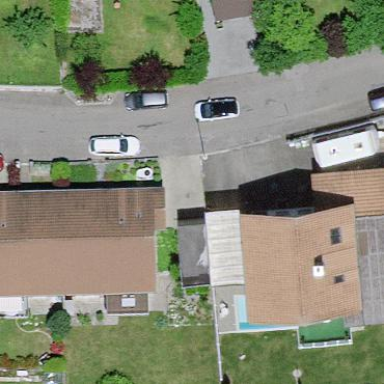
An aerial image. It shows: Residential building.